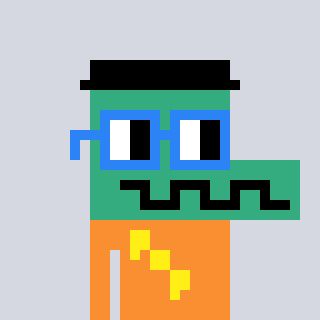
a pixel art character with square blue glasses, a crocodile-shaped head and a orange-colored body on a cool background